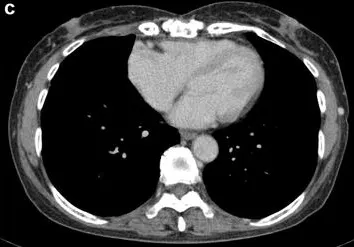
Computed tomography (CT) findings. C; Complete remission following cyclosporine therapy.
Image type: radiology (ct)